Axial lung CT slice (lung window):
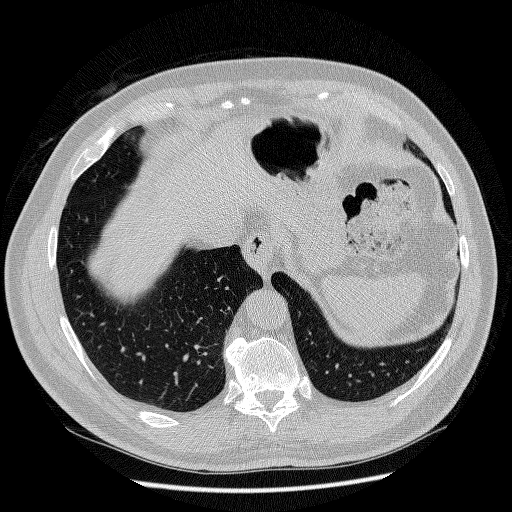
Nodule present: no